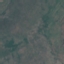
Land use / land cover: HerbaceousVegetation